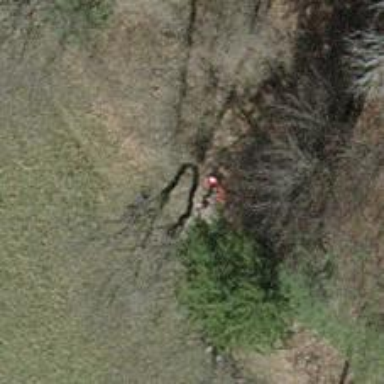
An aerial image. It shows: Red bench.